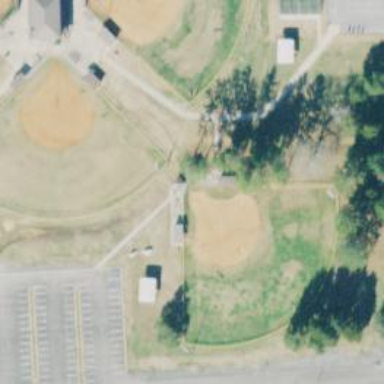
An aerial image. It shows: Softball pitch for leisure and sport activities.